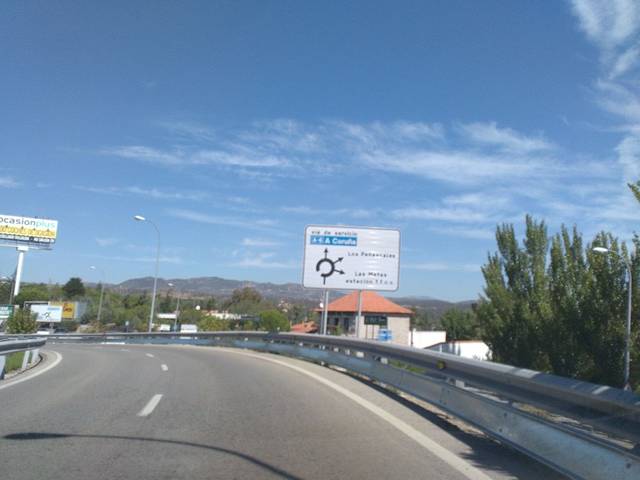
Region: Spain
Coordinates: 40.561, -3.902